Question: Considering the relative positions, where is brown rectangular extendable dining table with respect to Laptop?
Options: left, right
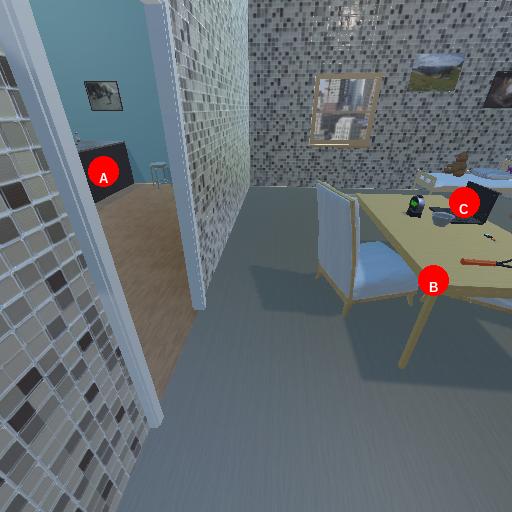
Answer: left